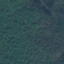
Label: Forest